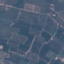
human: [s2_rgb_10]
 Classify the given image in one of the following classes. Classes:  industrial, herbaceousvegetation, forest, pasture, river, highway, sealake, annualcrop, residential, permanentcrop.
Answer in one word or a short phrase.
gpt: PermanentCrop